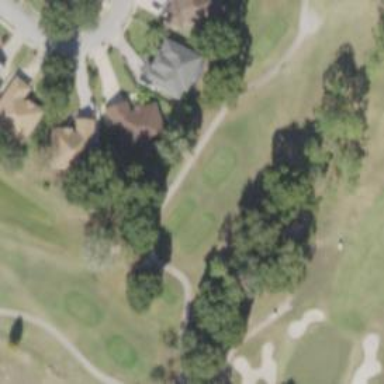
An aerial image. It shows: Golf tee on grassy land.